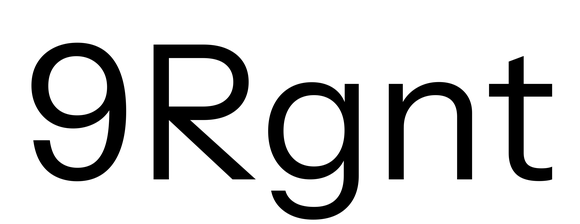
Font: InstrumentSans_Regular